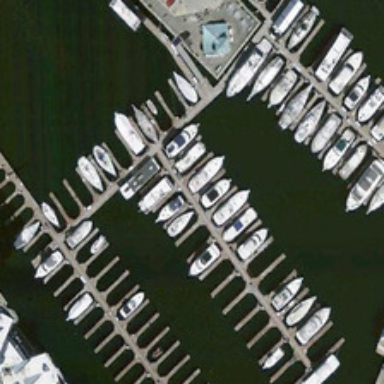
Many boats are in a port near several buildings .